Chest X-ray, AP view. Patient: 51 years old, sex M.
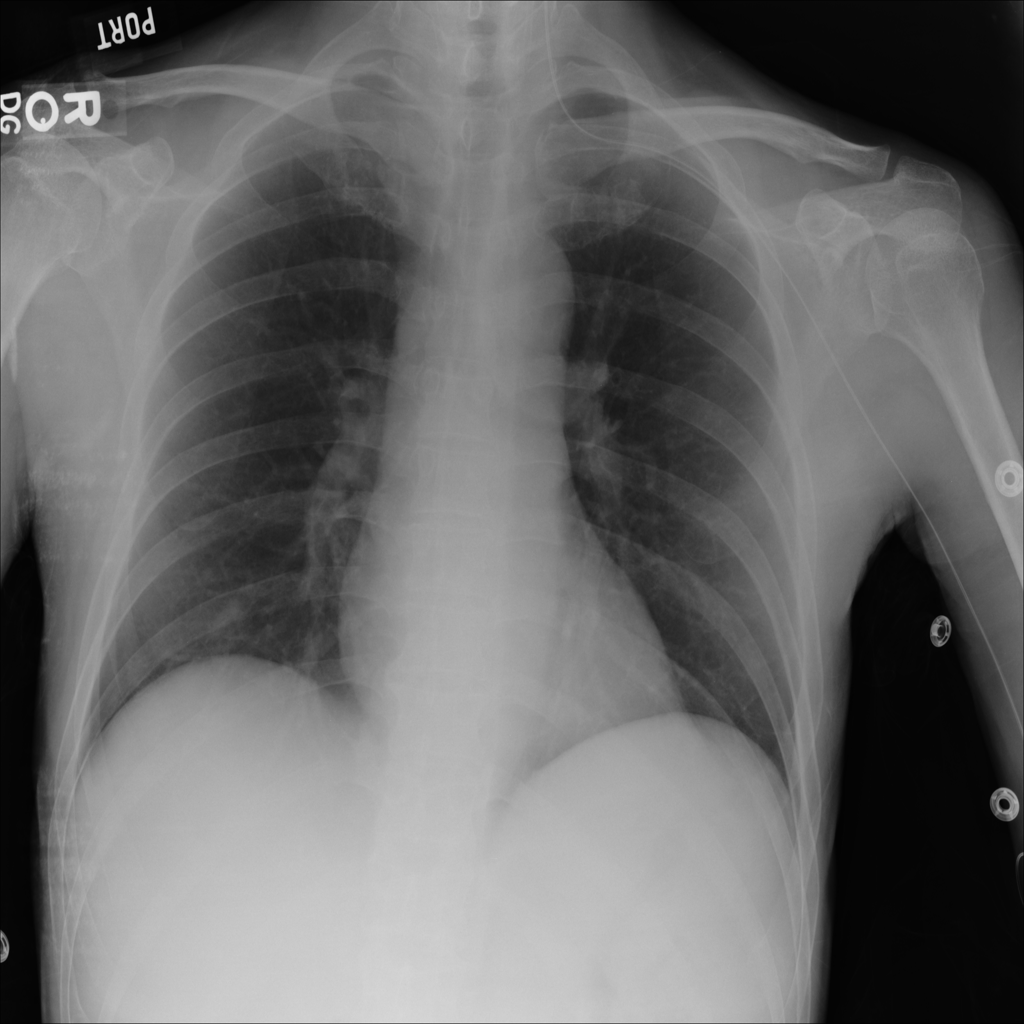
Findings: No Finding